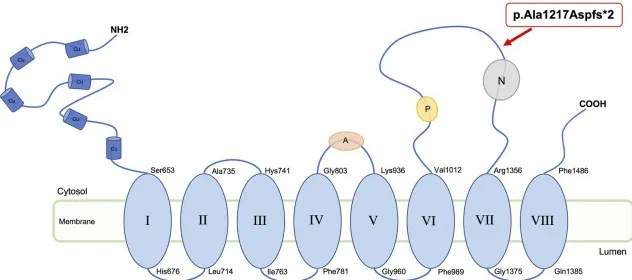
A phosphorylation domain (P), and a nucleotide domain (N).
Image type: radiology (x_ray)